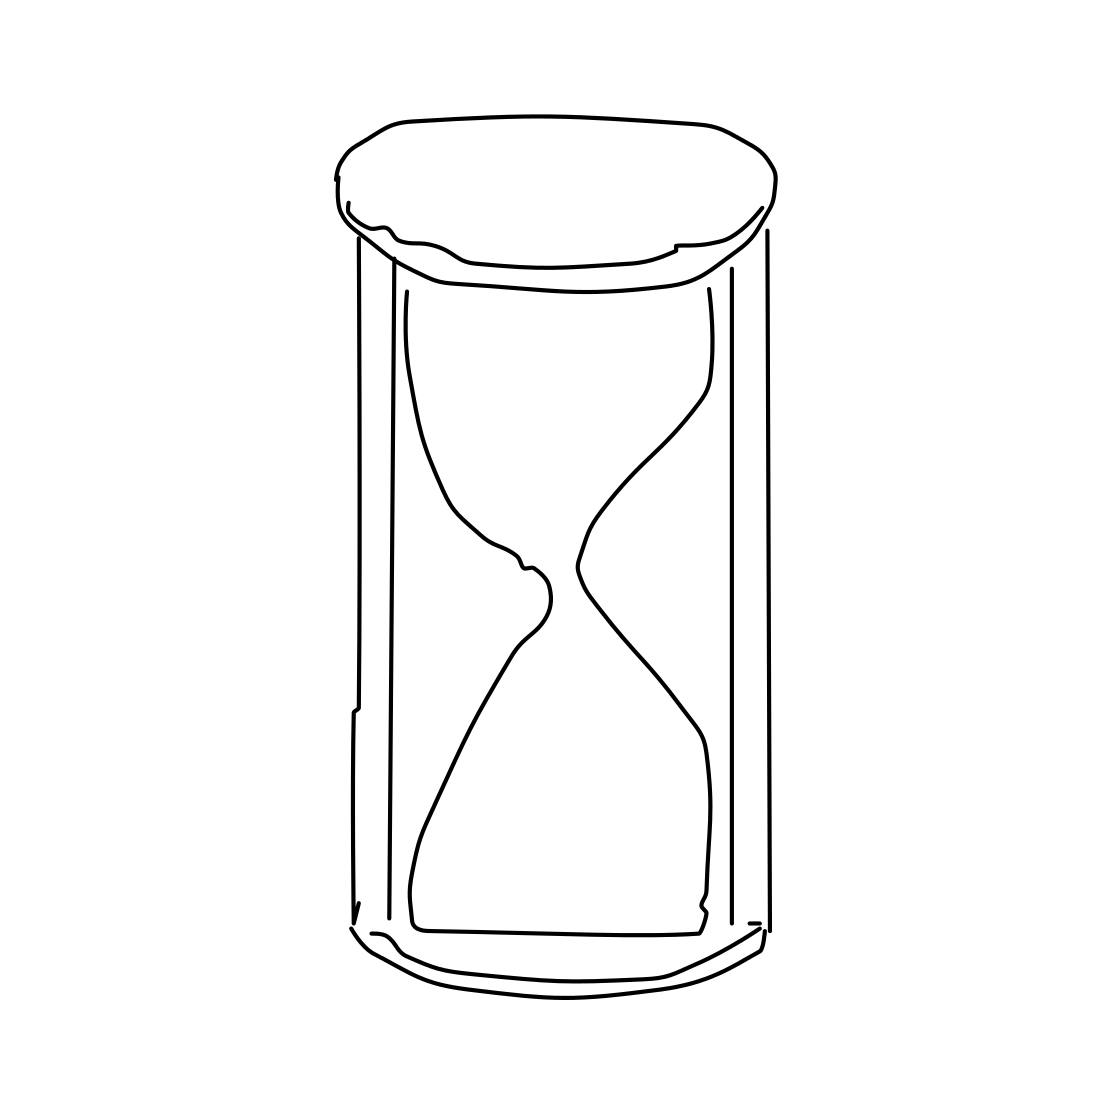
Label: hourglass